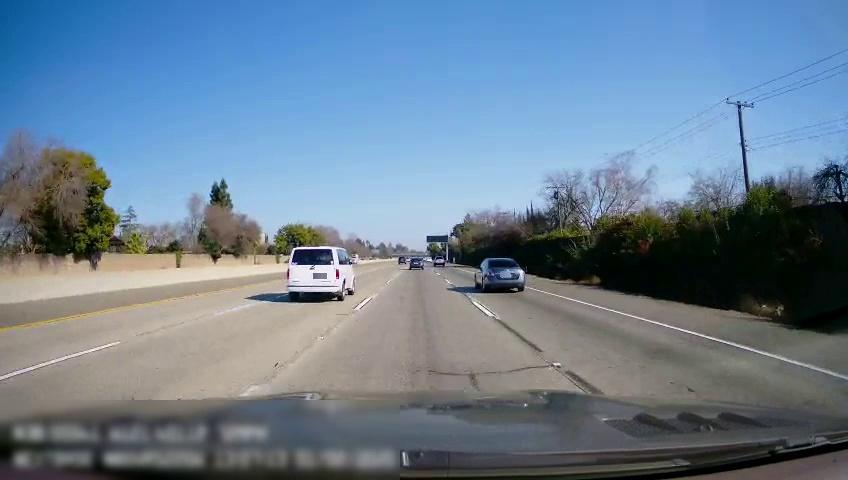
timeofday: Day
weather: Sunny
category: Drivable Space
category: Vehicles | Van
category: Vehicles | Car
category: Vehicles | Car
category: Vehicles | SUV
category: Lanes | Current Lane
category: Lanes | Alternate Lane
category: Lanes | Alternate Lane
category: Lanes | Alternate Lane
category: Lanes | Alternate Lane
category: Lanes | Alternate Lane